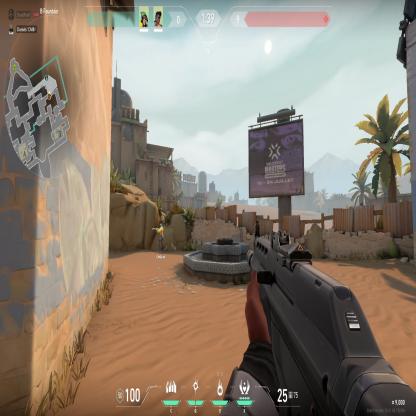
Label: teammate